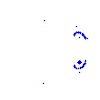
Particle: pion